Field crop: tomato
Growth stage: 2
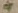
Species: solanum